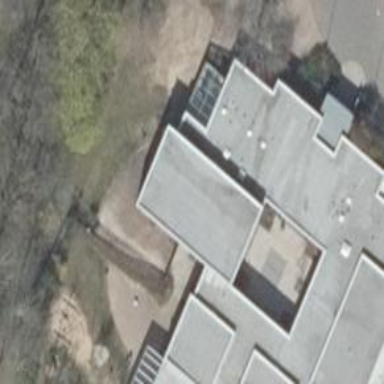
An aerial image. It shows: Kindergarten.